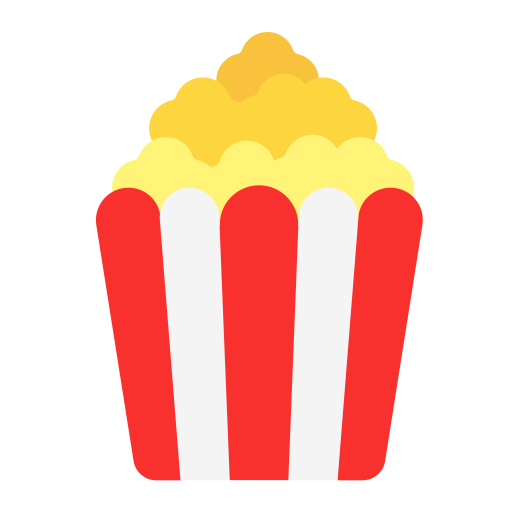
popcorn flat